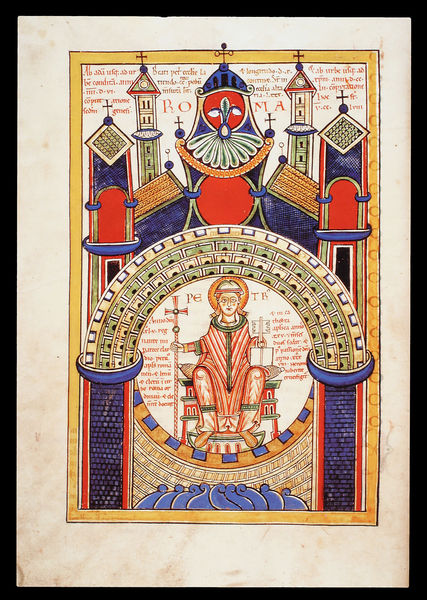
Titel: Liber Floridus
Künstler: Lambert von St. Omer
Standort: Herkunftsland: Frankreich (EU - F)
Institution: Wolfenbüttel, Herzog August Bibliothek
Schlagwörter: blau, mann, wasser, gelb, säule, rot, ornament, gesicht, rahmen, kirche, sitzend, adel, turm, schrift, papier, bogen, farben, farbe, bischof, thron, glaube, kreuz, religion, türme, seite, text, gebet, rom, buchdruck, jesus, christlich, mittelalter, priester, farbdruck, katholisch, buchmalerei, türne, farben+